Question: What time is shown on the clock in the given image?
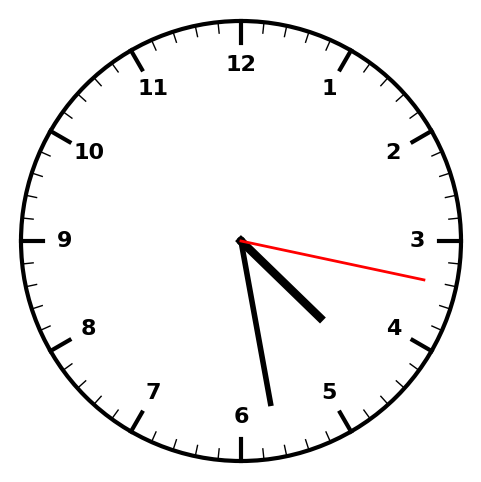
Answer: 04:28:17